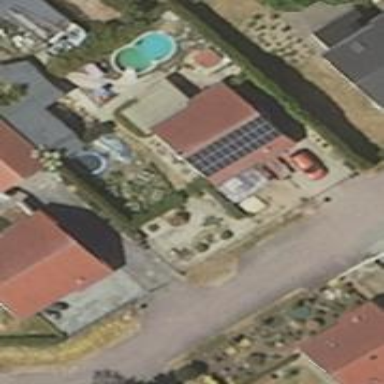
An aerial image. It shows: Solar power generator using photovoltaic panels.